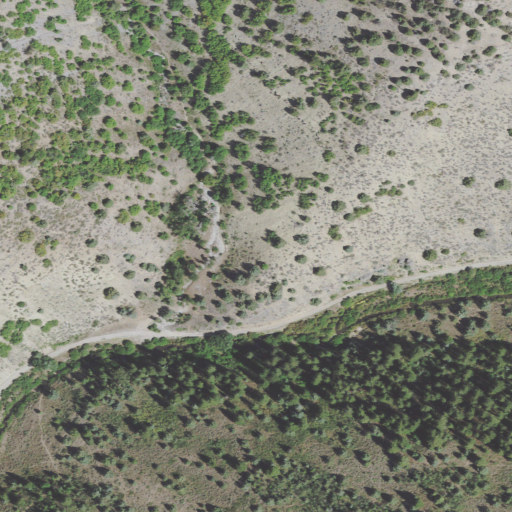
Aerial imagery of valley in Utah named Bear Hollow containing shrub, evergreen forest, deciduous forest, open development, low intensity development, and medium intensity development